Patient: sex F, age 59
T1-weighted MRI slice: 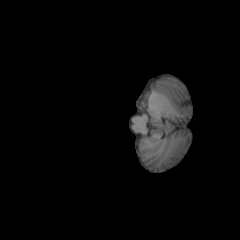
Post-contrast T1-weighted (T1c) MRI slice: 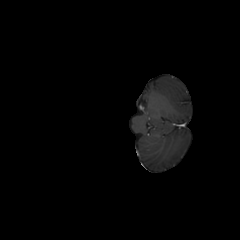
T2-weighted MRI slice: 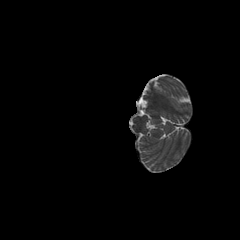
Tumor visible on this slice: no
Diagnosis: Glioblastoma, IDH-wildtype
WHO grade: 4